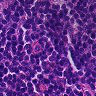
Metastatic tissue present: no